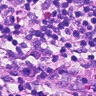
Metastatic tissue present: no